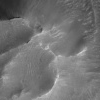
Atmospheric dust classification: not_dusty